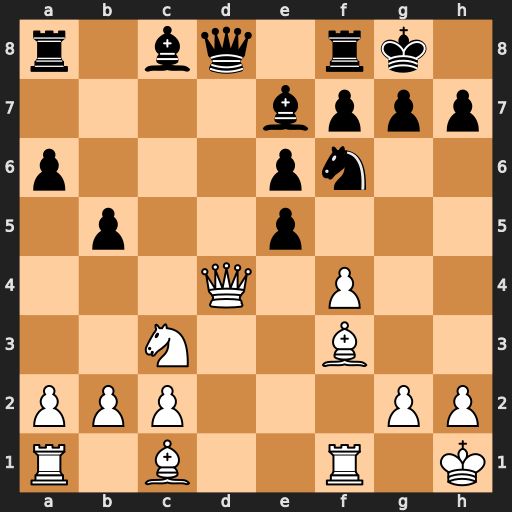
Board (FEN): r1bq1rk1/4bppp/p3pn2/1p2p3/3Q1P2/2N2B2/PPP3PP/R1B2R1K
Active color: w
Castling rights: -
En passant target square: -
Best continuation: Qxd8 Rxd8 Bxa8